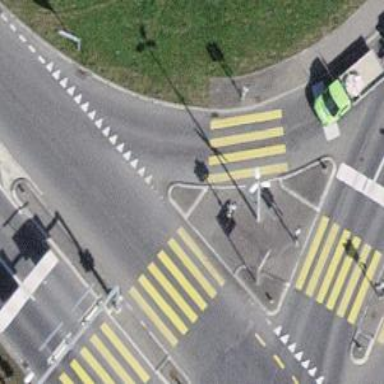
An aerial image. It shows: Pedestrian crossing with zebra markings on the footway.